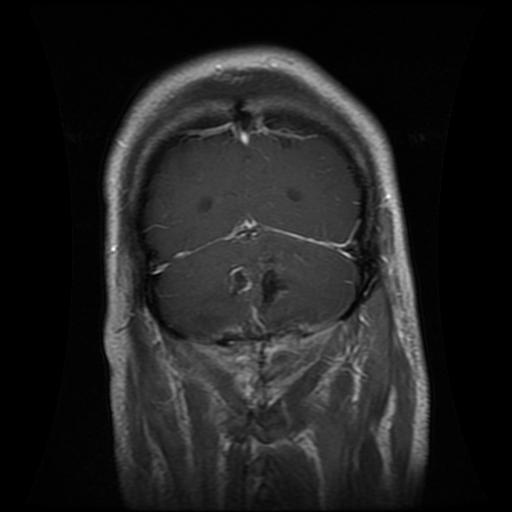
Label: glioma